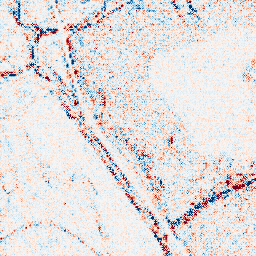
Category: wavelet
Decomposition family: wavelet_dwt
Decomposition parameters: wavelet: db2
level: 1
Upsampling method: quartic
Upsampling parameters: scale: 4
Upsampling scale: 4